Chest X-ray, PA view. Patient: 15 years old, sex M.
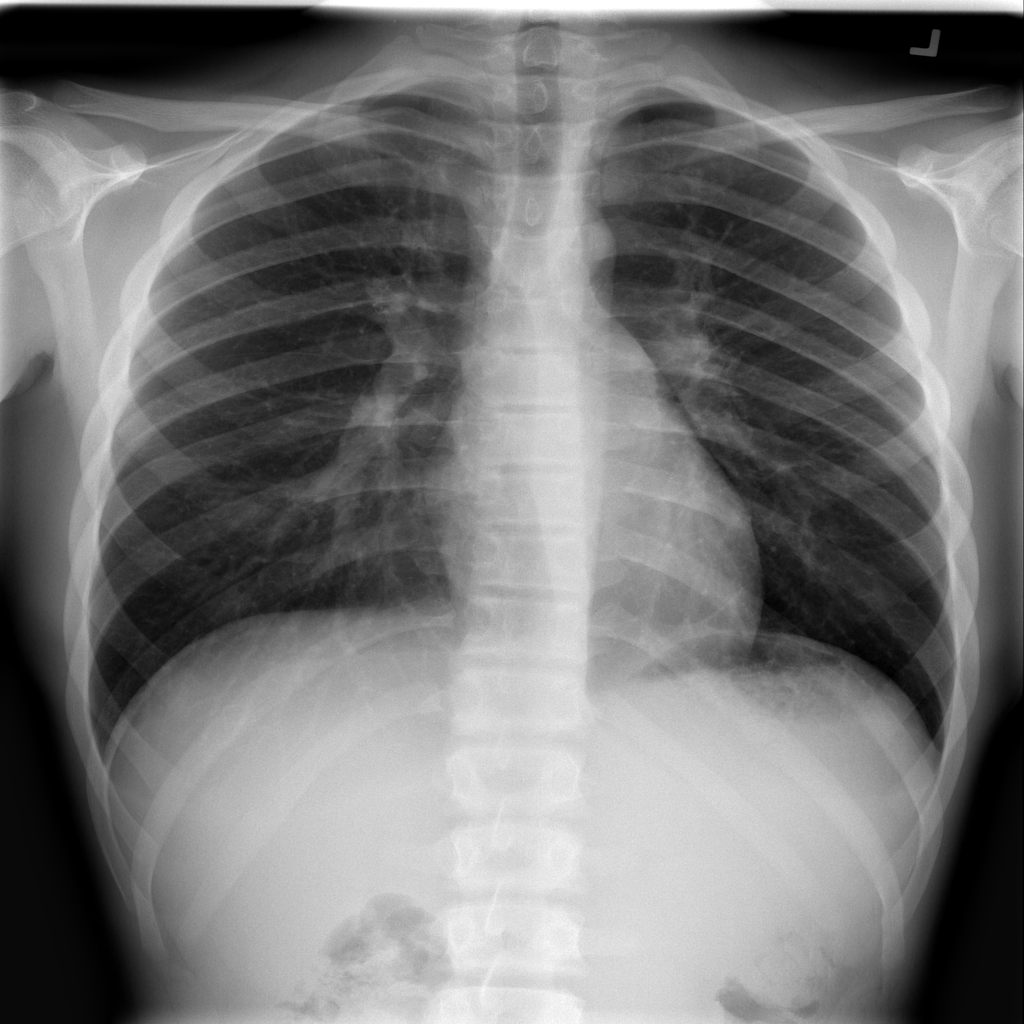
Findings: No Finding